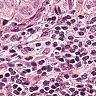
Metastatic tissue present: yes